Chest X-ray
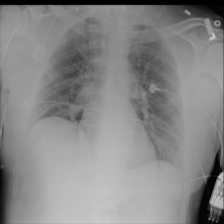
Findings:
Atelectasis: negative
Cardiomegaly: negative
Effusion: negative
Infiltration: negative
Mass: negative
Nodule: negative
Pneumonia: negative
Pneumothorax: negative
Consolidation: negative
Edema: negative
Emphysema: negative
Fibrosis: negative
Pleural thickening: negative
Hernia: negative